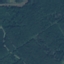
Land use / land cover: Forest